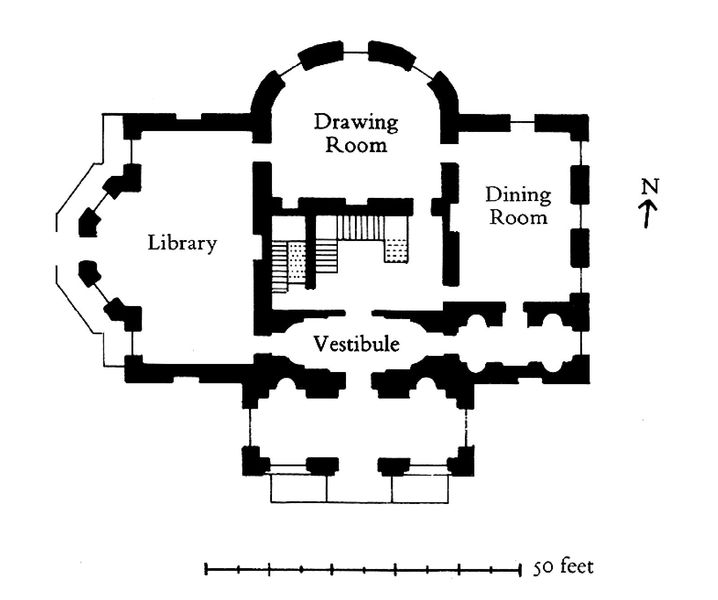
Titel: Buckinghamshire, Harleyford, Erdgeschoss
Künstler: Sir Robert Taylor
Standort: (GB Buckinghamshire) (EU - GB - Buckinghamshire)
Schlagwörter: fenster, schwarz, weiss, zeichnung, zimmer, gebäude, haus, architektur, norden, adel, england, wohnzimmer, treppe, treppen, esszimmer, eingang, flur, räume, portal, mauern, schloß, treppenhaus, plan, bibliothek, bücherei, landsitz, riss, grundriss, massstab, essraum, vorhalle, skala, masstab, maße, erster stock, vestibül, architktur, speisesaal, english, nordpfeil, 50, library, zeichenraum, zhimmer, chiswick, säkulares gebaäude